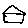
Label: house